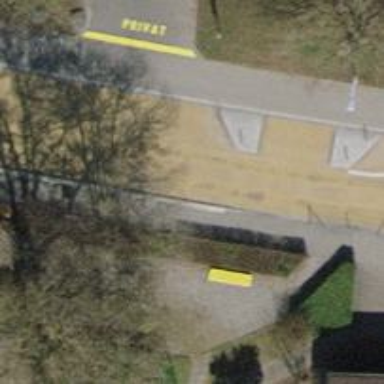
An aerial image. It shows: Bus stop with platform for public transport.